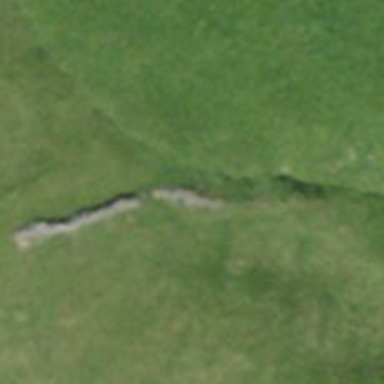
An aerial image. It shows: Dry stone wall barrier.